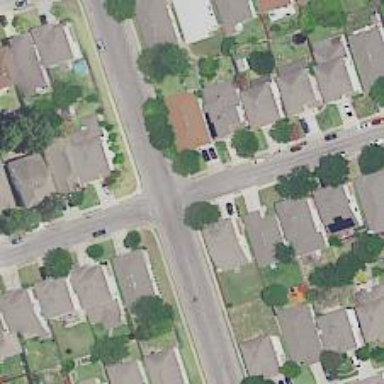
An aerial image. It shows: Residential road with asphalt surface and separate sidewalk.